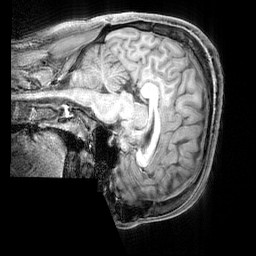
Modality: T1w
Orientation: sagittal
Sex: male
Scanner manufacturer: siemens
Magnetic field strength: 3 T
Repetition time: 2.3 s
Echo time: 0.00226 s